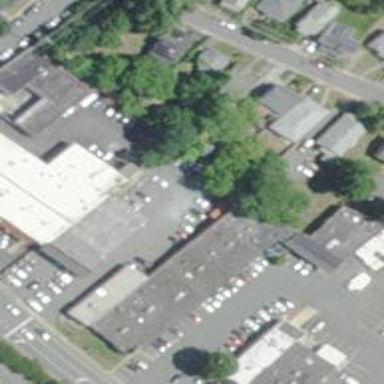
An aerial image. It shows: Retail building.